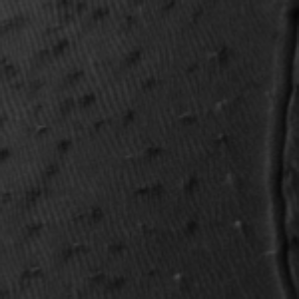
Label: frost